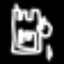
Label: The Eiffel Tower